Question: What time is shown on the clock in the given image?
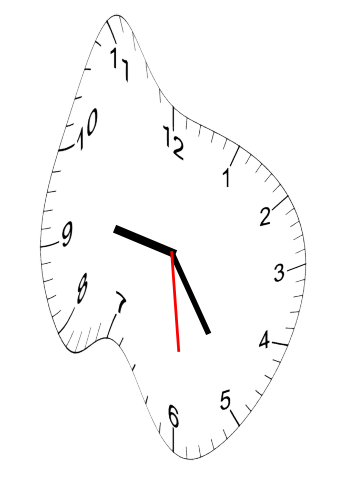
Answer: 09:24:29